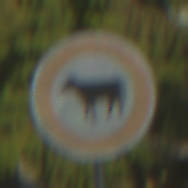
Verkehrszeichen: VerbotViehtrieb
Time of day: SunriseSunset
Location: Outdoor (Suburban)
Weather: PartlyCloudy
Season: NotSpecified
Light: Natural